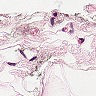
Metastatic tissue present: no